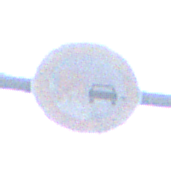
Verkehrszeichen: UeberholverbotKraftfahrzeuge
Umgebung: Outdoor, Urban
Tageszeit: SunriseSunset
Wetter: PartlyCloudy
Licht: Natural
Jahreszeit: NotSpecified
Kontrast: LowContrast